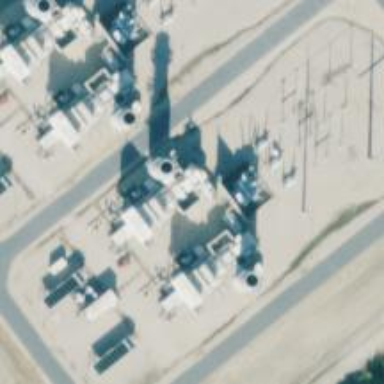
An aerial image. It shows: Gas-powered generator.